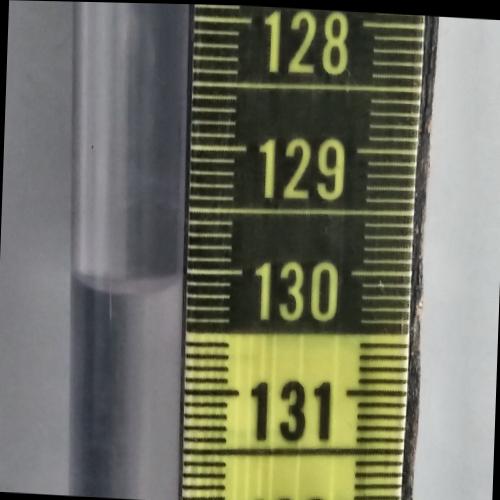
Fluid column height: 130.1 cm